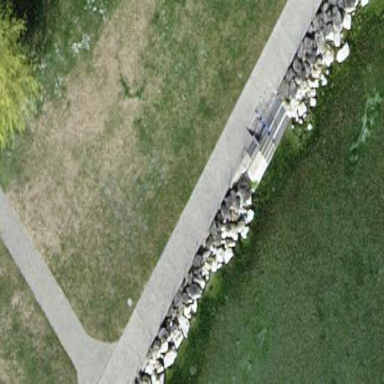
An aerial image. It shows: Breakwater structure.